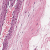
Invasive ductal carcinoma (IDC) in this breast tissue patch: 0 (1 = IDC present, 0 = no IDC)